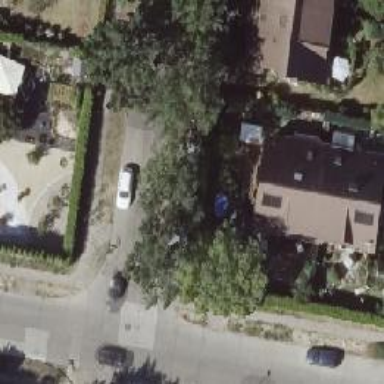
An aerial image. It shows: Residential road with concrete surface. There are separate sidewalks on both sides.